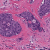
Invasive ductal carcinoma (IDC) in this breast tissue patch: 0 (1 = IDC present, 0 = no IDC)